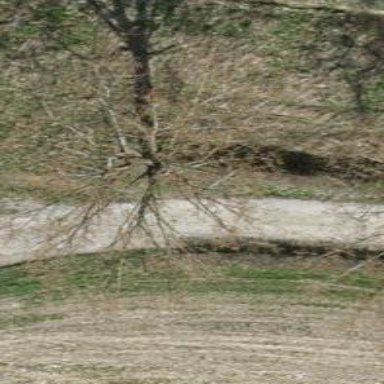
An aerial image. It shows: Row of broadleaved trees.